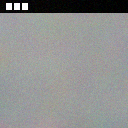
Screen state: on